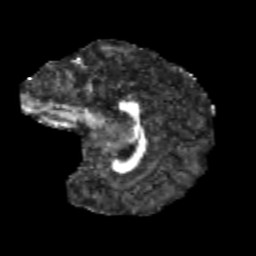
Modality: FA
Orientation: sagittal
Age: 9
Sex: female
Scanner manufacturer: siemens
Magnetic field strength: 3 T
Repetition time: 3.8 s
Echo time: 0.07 s